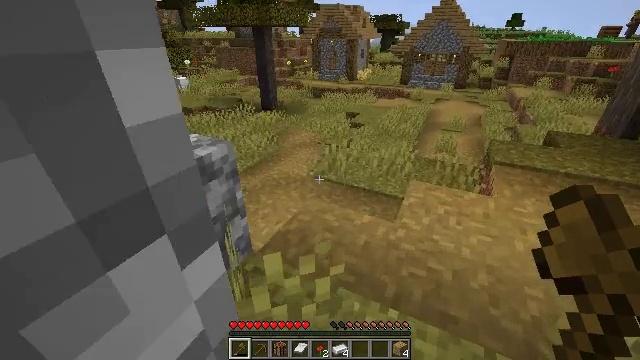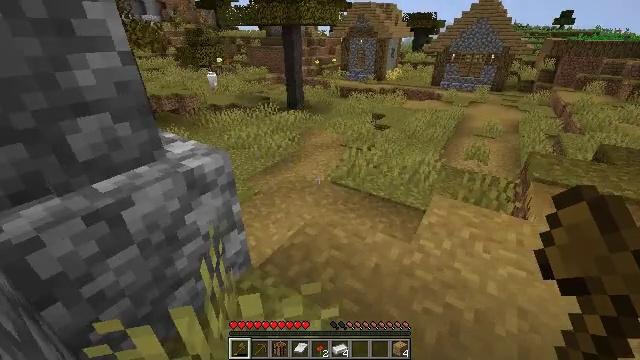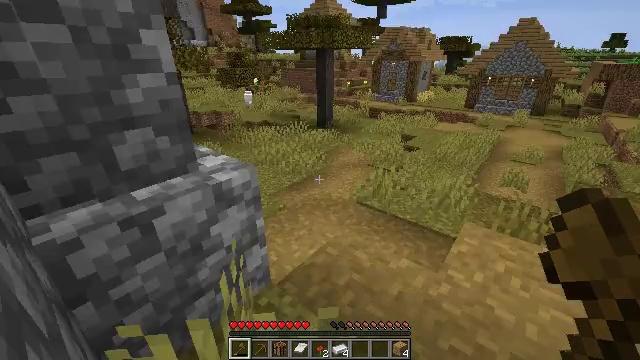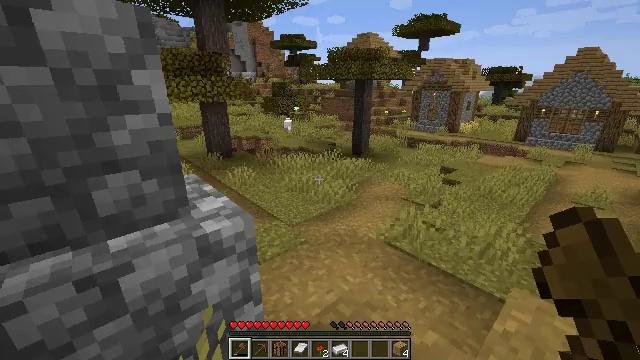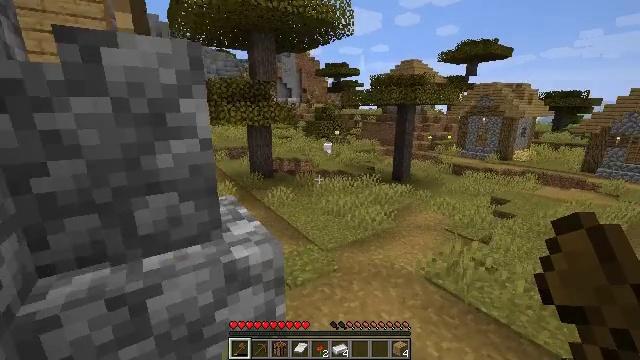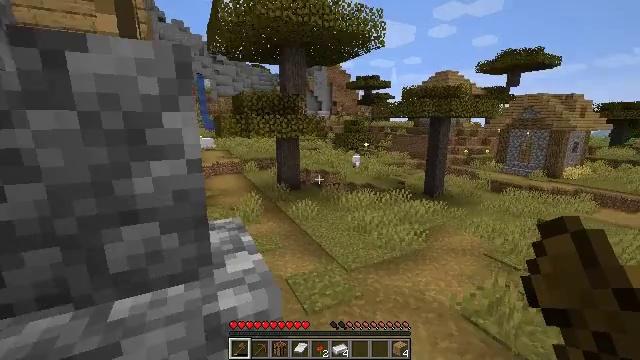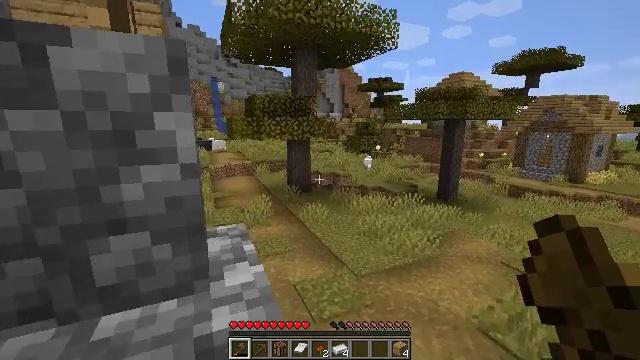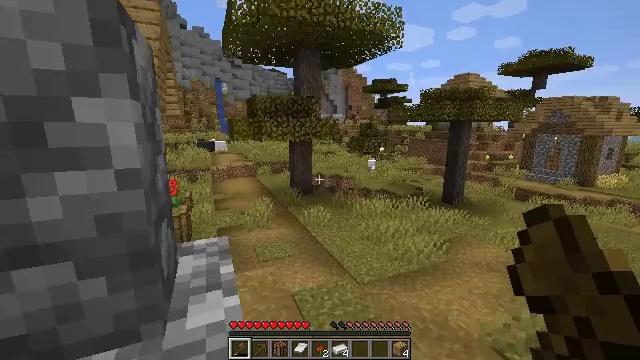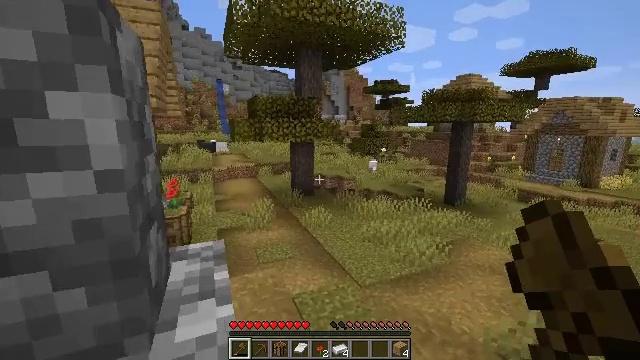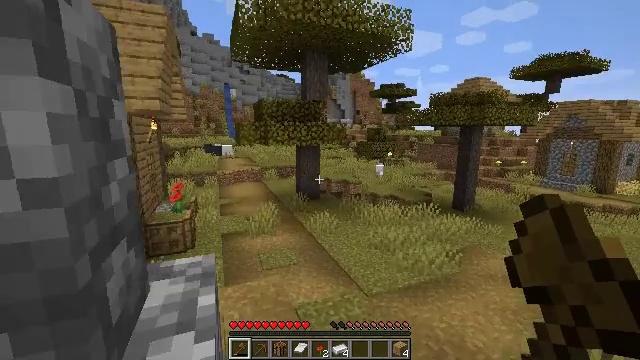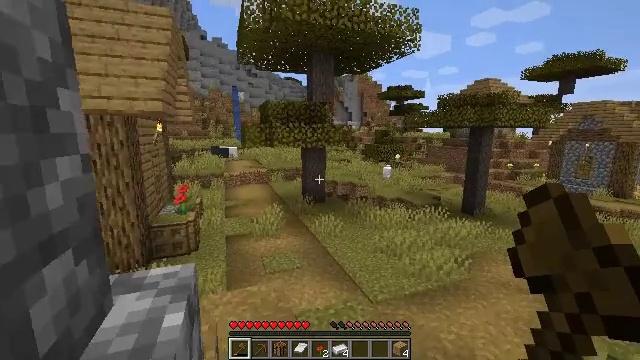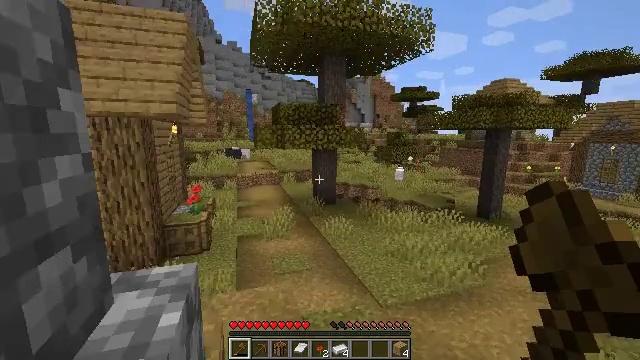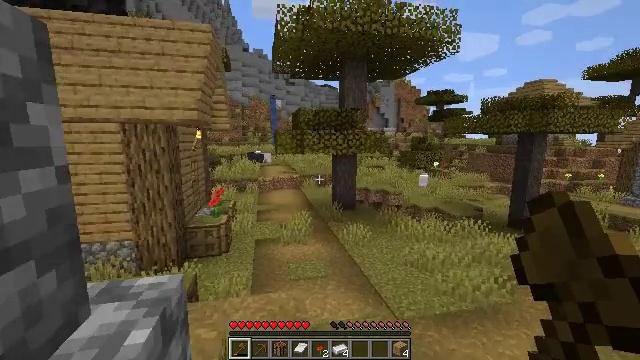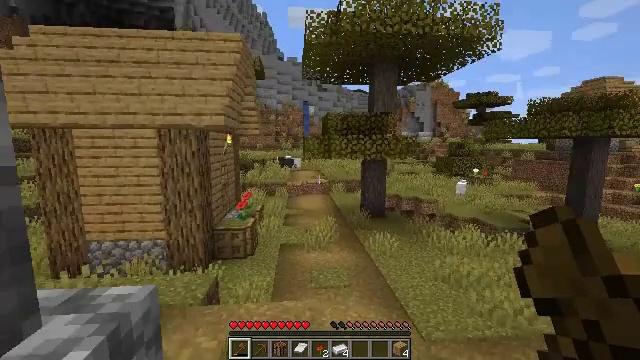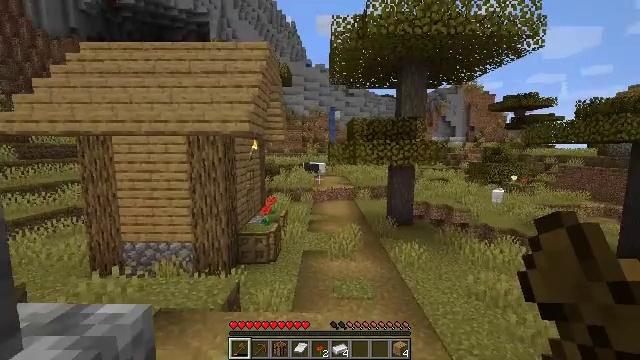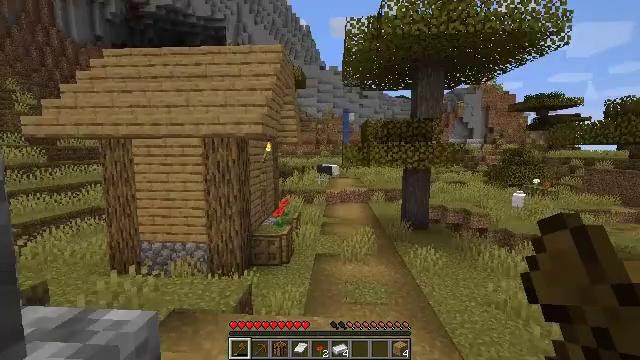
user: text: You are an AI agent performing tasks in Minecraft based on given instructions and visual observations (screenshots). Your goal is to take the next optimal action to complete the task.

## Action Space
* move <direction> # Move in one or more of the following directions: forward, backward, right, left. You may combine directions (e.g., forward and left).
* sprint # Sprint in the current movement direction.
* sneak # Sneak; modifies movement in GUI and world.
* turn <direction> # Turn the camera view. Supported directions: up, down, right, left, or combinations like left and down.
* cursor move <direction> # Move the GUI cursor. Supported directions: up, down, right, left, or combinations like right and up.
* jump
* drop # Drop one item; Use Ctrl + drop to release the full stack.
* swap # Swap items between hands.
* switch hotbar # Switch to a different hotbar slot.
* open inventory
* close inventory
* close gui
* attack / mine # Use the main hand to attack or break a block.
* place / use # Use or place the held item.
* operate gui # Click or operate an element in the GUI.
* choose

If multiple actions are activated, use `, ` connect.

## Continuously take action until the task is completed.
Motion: motion action
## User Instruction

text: Bake some bread with wheat.
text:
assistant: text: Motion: move forward, turn left
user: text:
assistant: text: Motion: move forward, turn left and up
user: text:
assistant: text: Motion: move forward, turn left and up
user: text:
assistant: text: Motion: move forward, turn left and up
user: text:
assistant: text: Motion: move forward, turn left and up
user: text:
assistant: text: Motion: move forward, turn left
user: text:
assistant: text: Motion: move forward
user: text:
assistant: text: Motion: move forward
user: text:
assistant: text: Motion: move forward, turn left
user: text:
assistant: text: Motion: move forward, turn left
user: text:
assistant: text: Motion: move forward and move right, turn left
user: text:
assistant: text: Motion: move forward and move right, turn left and up
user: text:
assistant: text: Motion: move forward and move right, turn left and up
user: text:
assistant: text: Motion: move forward, turn left and up
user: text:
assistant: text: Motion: move forward, turn left
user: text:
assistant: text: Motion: move forward
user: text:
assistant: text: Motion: move forward
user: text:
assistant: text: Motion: move forward
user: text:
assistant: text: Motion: move forward
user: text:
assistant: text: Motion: move forward
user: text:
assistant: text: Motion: move forward, sprint
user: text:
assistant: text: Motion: move forward, sprint, turn left
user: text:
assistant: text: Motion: move forward, sprint, turn left
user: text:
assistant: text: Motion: move forward, sprint, turn left
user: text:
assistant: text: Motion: move forward, sprint
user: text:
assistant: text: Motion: move forward, sprint
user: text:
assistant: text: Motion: move forward
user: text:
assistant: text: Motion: move forward, turn left
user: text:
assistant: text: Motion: move forward, turn left
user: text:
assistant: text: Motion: move forward, turn left